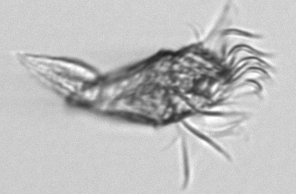
Label: Tontonia_appendiculariformis